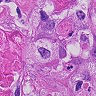
Metastatic tissue present: yes